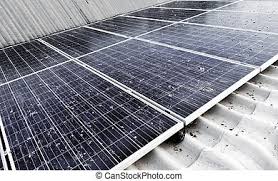
Label: Dusty